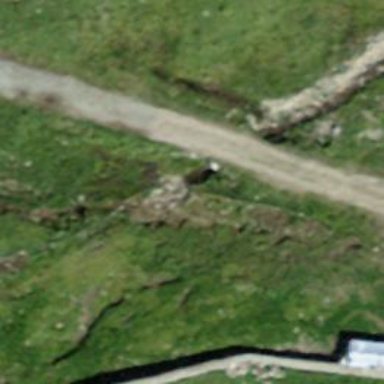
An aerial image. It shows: Culvert tunnel.